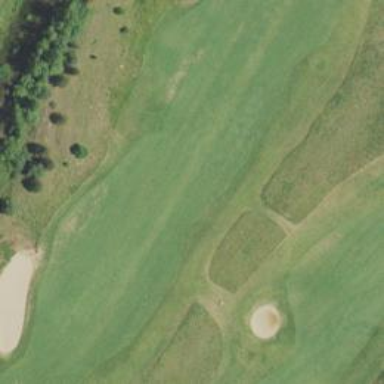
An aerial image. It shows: View of golf hole.